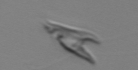
Label: Chrysochromulina_lanceolata